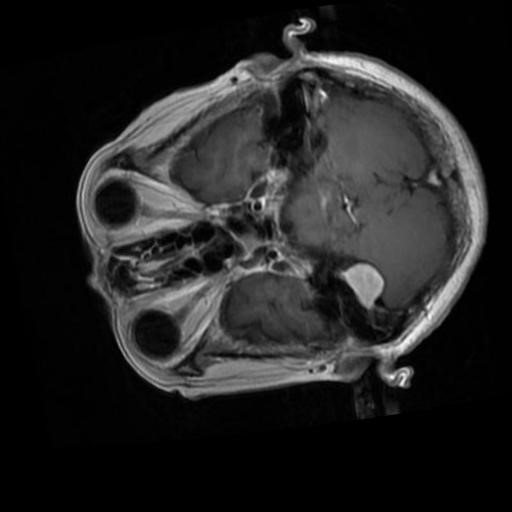
Label: brain_menin